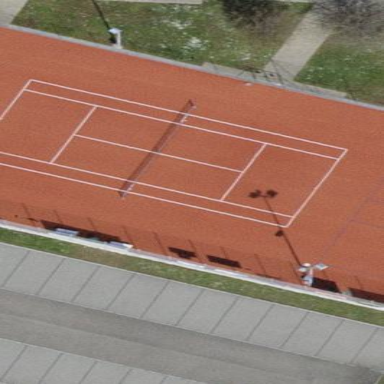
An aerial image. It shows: Tennis court on pitch designated for leisure land.